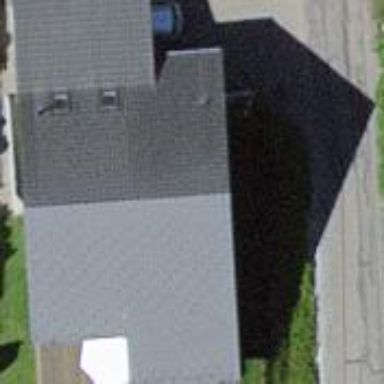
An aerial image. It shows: Simple house.